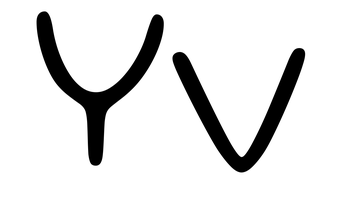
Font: Gluten_ExtraLight